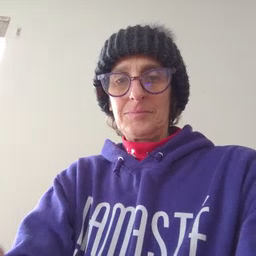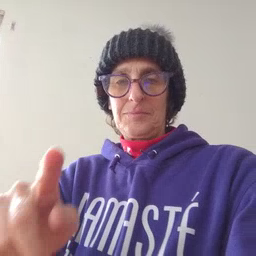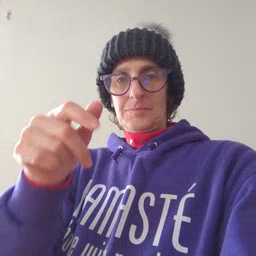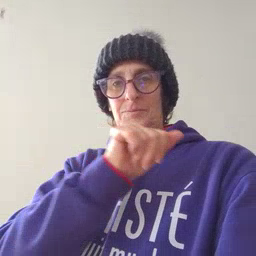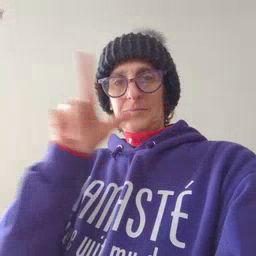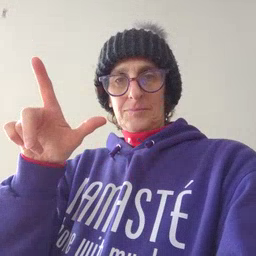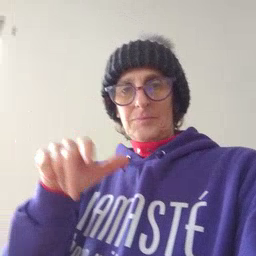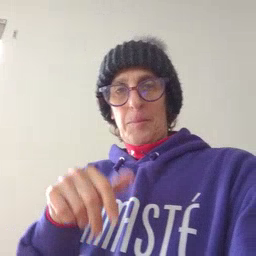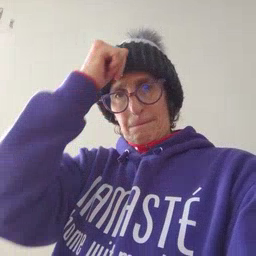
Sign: all